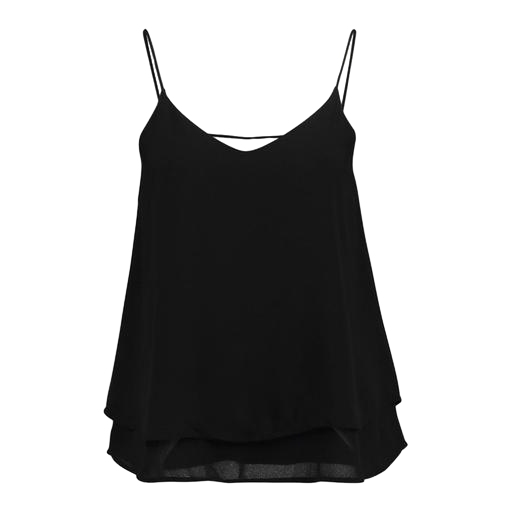
black double layer vest dip hem, black double layer tank, black chelsea cami, white background